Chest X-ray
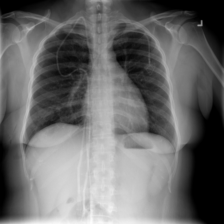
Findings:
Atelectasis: negative
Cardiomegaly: negative
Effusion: negative
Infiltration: negative
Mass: negative
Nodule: negative
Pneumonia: negative
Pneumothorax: positive
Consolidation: negative
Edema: negative
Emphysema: negative
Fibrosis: negative
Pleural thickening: negative
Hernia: negative